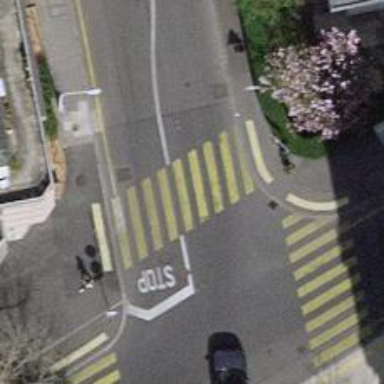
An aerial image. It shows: Marked zebra crossing.